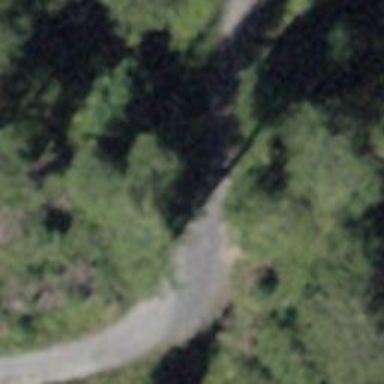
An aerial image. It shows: Culvert tunnel.